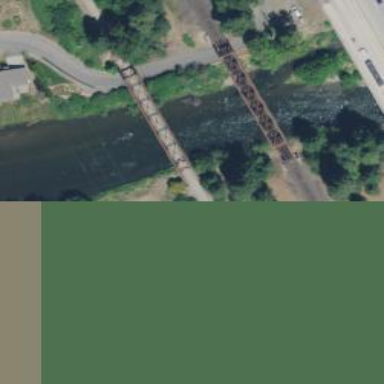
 now serving as cycleway. The railway has been repurposed into rail-trail."